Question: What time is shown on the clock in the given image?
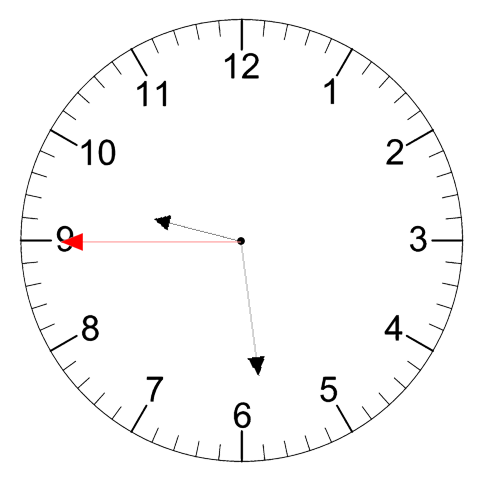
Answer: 09:28:45